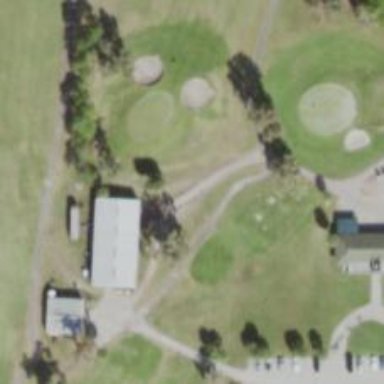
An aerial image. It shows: Golf cartpath that is also road path.